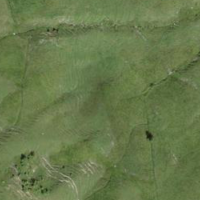
EUNIS habitat code: 26
Species observed at this site:
Anthus spinoletta